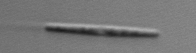
Label: pennate